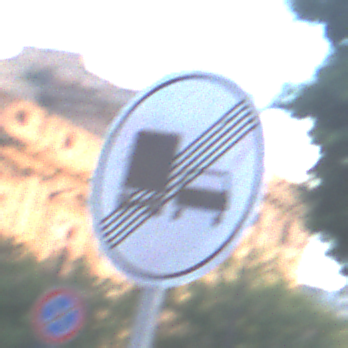
Verkehrszeichen: EndeUeberholverbotKraftfahrzeuge
Umgebung: Outdoor, Urban
Tageszeit: SunriseSunset
Wetter: PartlyCloudy
Licht: Natural
Jahreszeit: NotSpecified
Kontrast: LowContrast